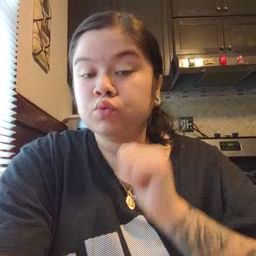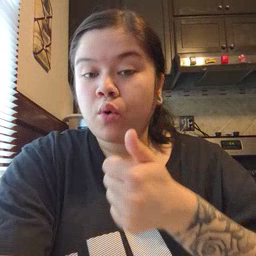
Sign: tomorrow